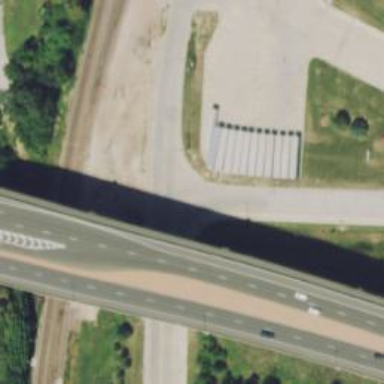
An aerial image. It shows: Primary highway bridge over expressway.